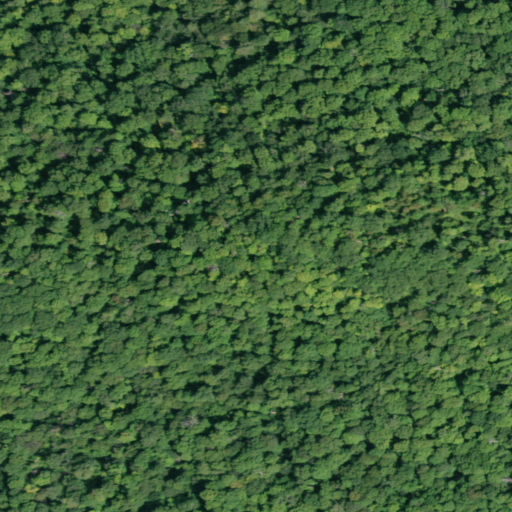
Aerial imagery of mountain in New York named Pine Mountain containing only deciduous forest